Question: I'm creating a login/registration using Facebook Graph and i made a popup on app authentication. It works fine except on the frontend, it doesn't center my app dialog. Here's a screenshot.

Is there a variable i need to pass so that it will fit my pop up window?
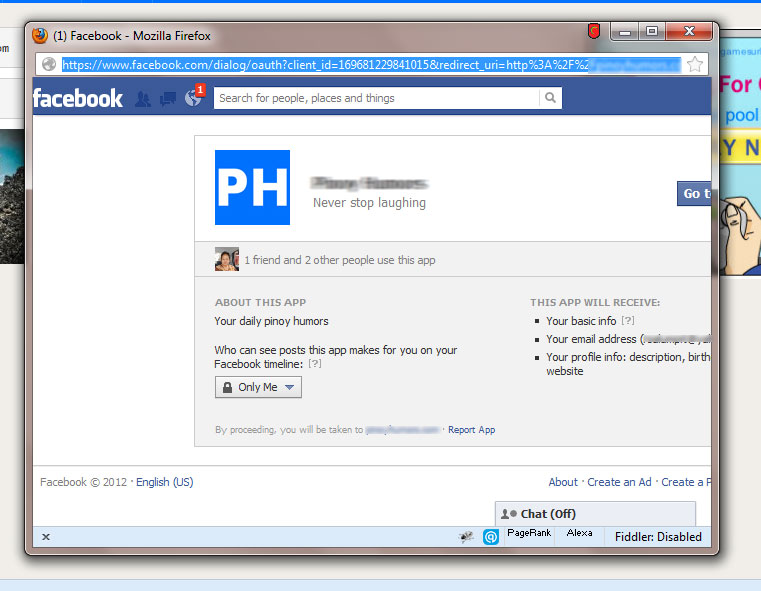
Answer: Add 'display=popup' to the parameters - that'll give you a smaller version of the dialog that designed to fit into a popup.
See docs here: <URL>